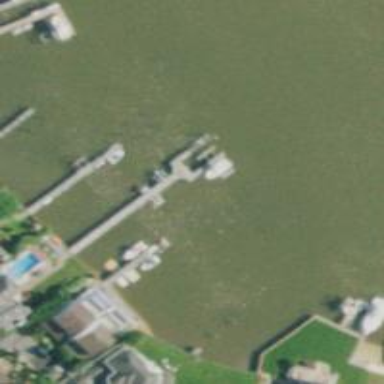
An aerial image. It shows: Man-made pier.